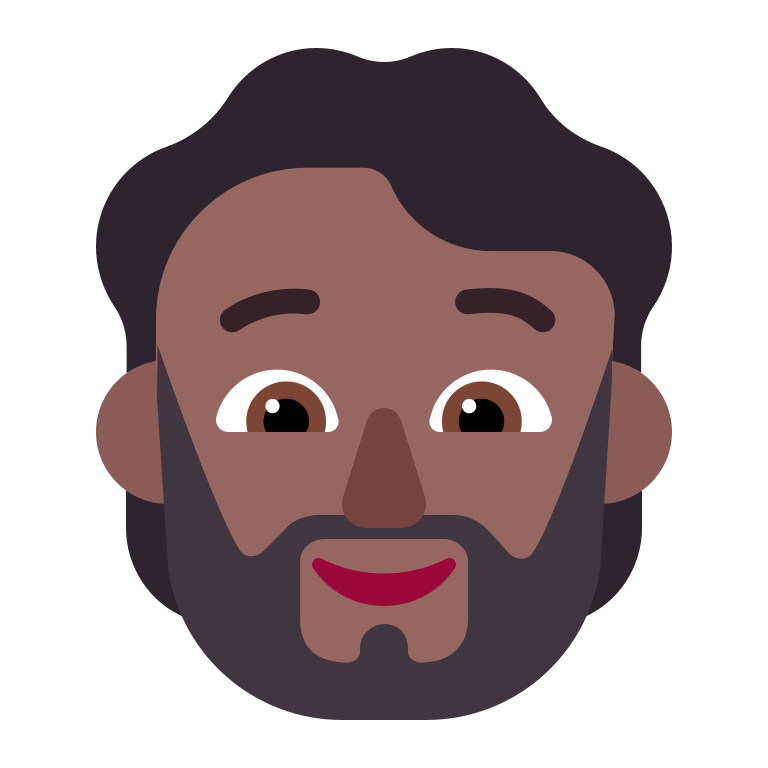
person beard flat  dark